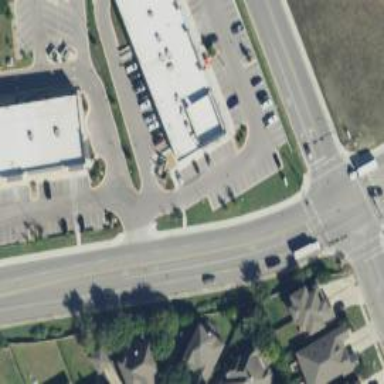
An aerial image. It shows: Retail building.